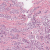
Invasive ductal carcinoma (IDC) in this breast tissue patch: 1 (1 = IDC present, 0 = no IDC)